Question: I have two div's and I want to show them next to each other. In normal browsers it's no problem. In IE however, things are messed up:

The red squares point out the div's I'm talking about. The left div has the class "head_narrow", the image has the id "branche_header_image".
My CSS looks like this:
'''
.head_narrow {width:380px; float:left;}
#branche_header_image {float:right;}
'''
I am sure that the width of the two divs together is smaller than the width of the wrapper. What's going on?
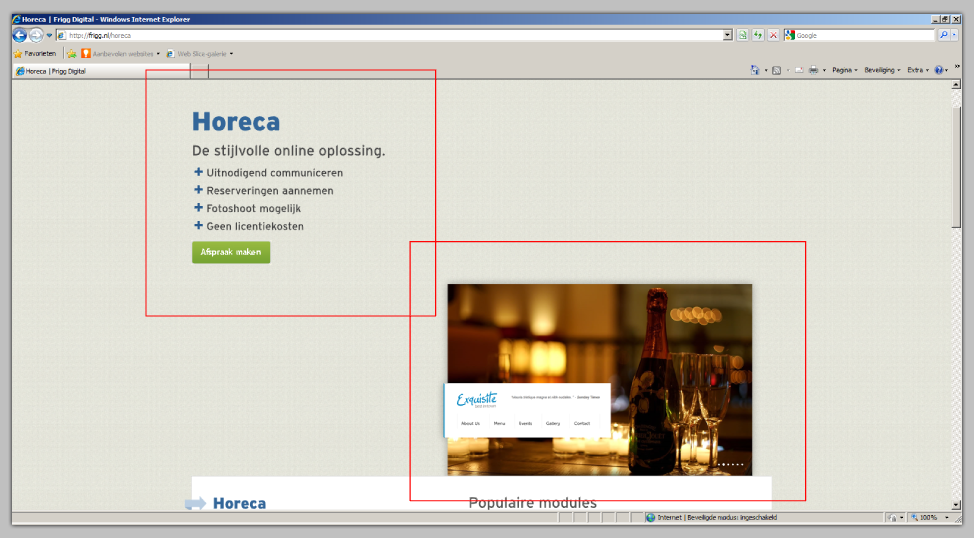
Answer: Add "width" in this id #branche_header_image {width:400px; float:right;}
Or use
for both divs instead of using float.